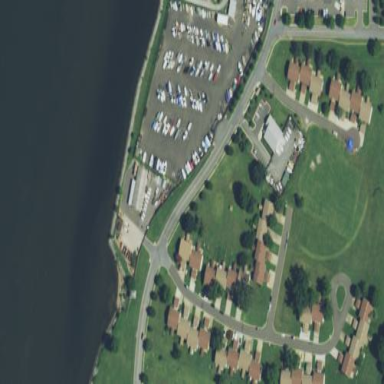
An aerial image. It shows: Parking area.